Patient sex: M
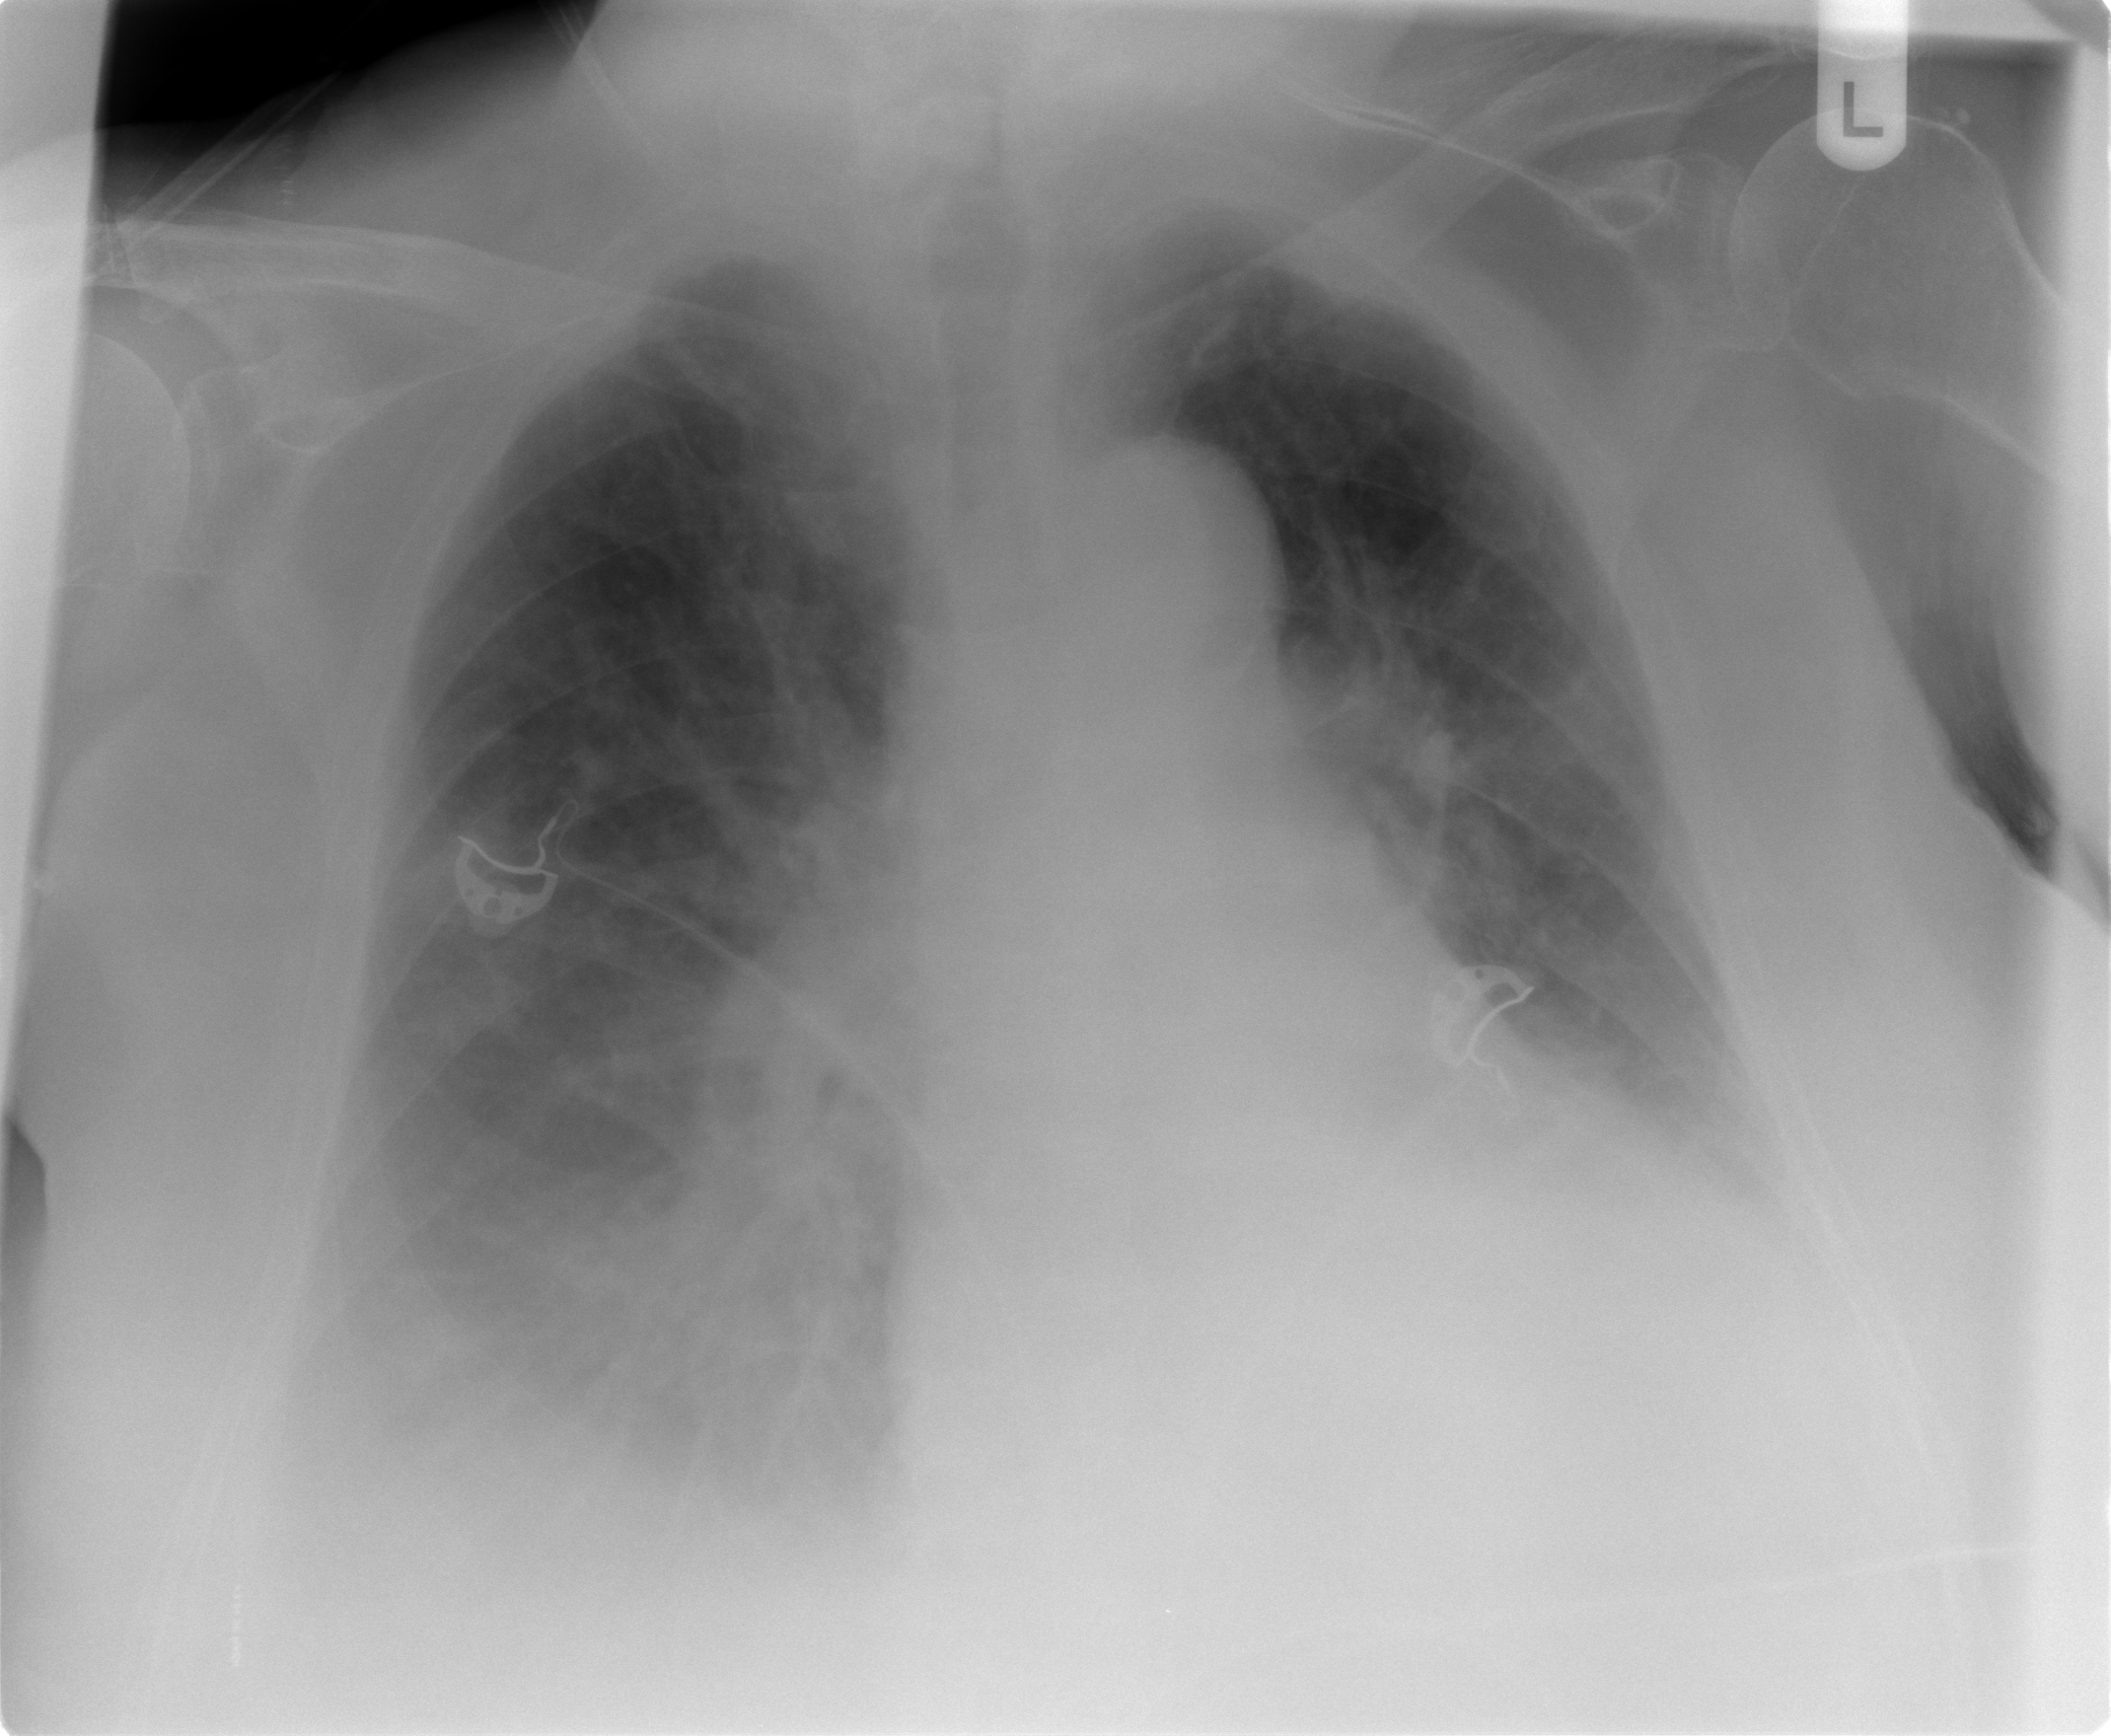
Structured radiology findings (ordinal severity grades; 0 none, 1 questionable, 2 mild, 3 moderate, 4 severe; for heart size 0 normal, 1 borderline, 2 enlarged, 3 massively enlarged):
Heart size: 2
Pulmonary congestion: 2
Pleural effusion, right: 3
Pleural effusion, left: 2
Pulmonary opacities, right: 1
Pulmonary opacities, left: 0
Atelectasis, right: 2
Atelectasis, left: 2